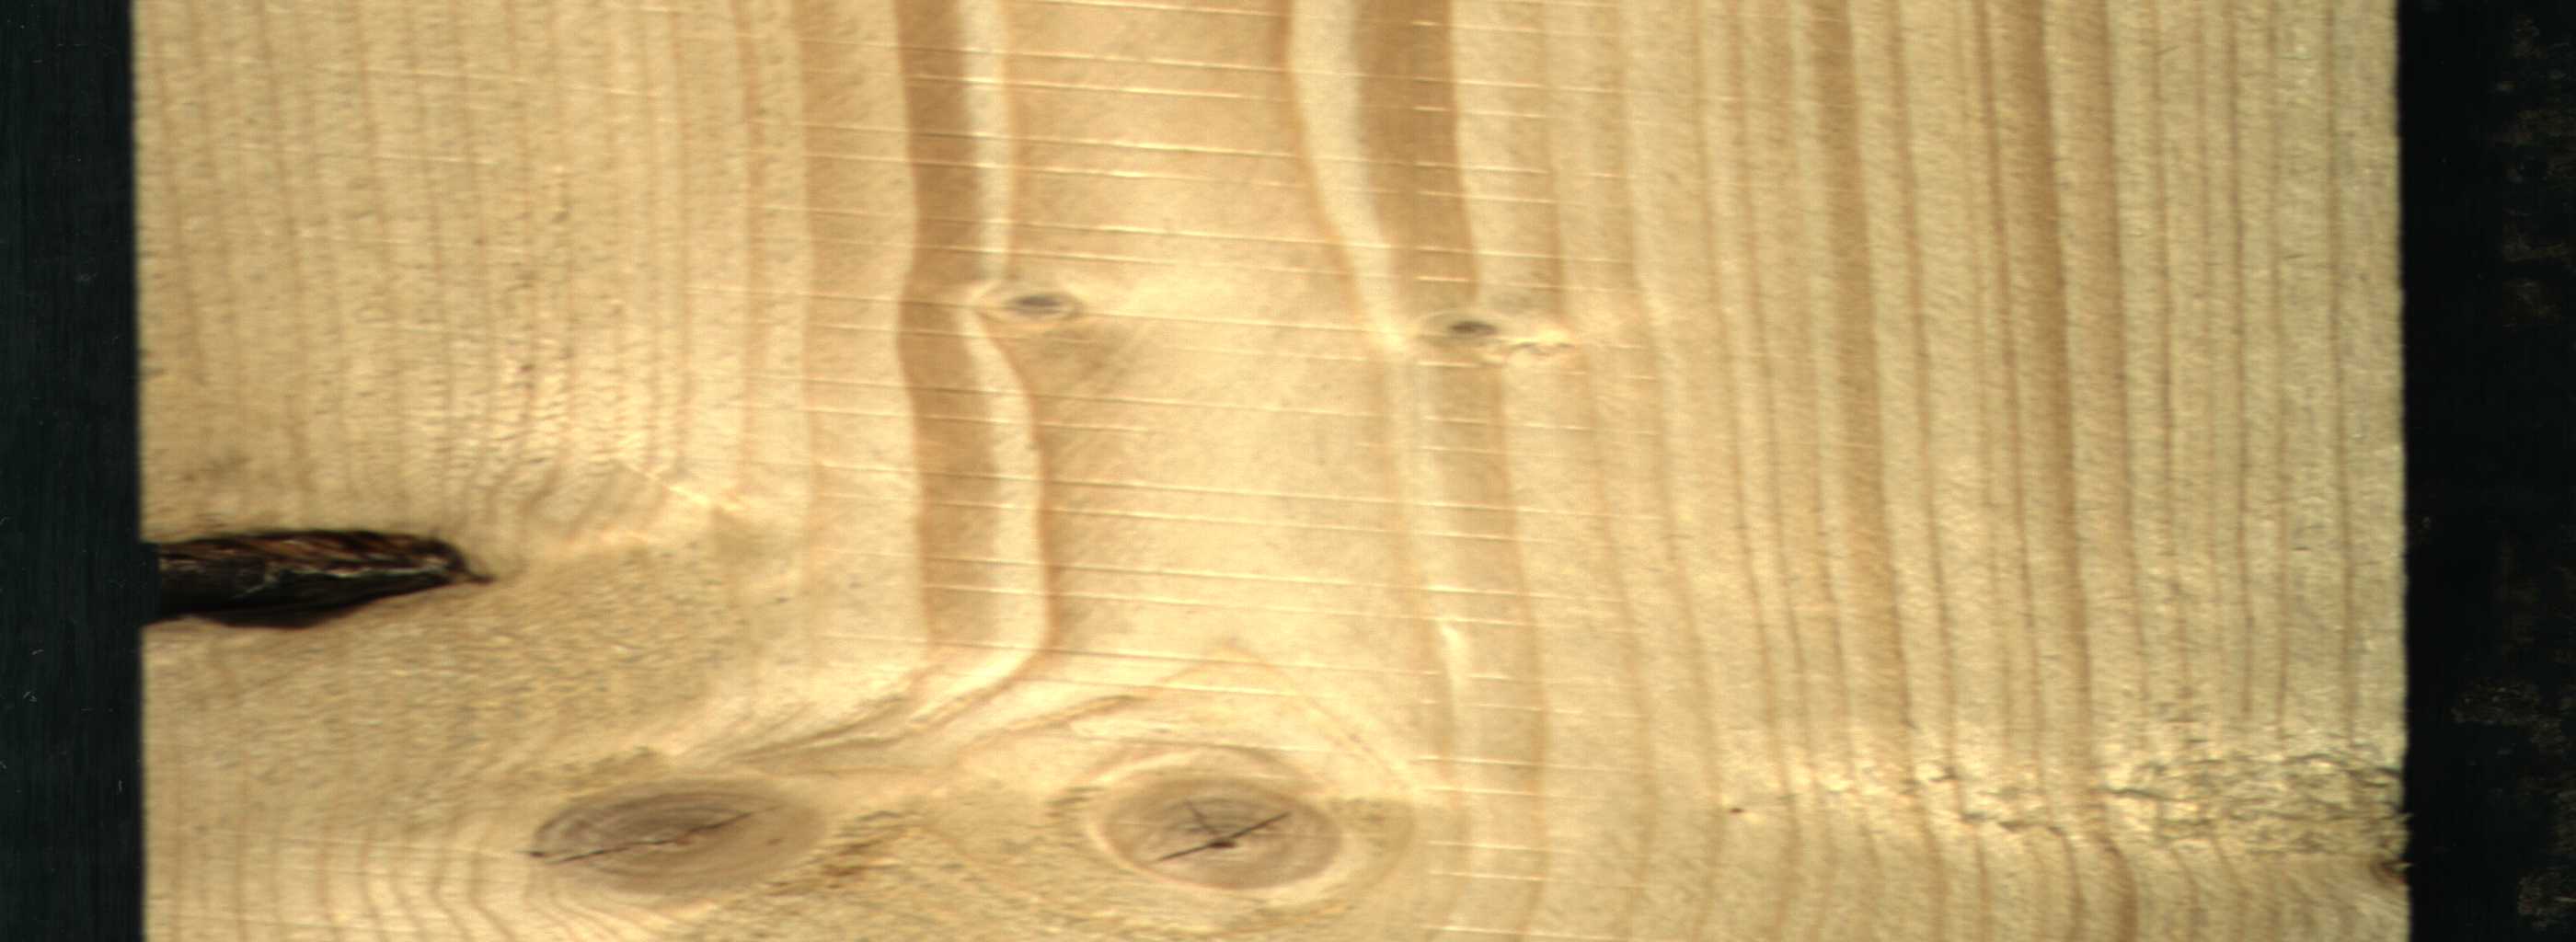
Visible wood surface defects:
Quartzity
knot_with_crack
knot_with_crack
Knot_missing
Live_Knot
Live_Knot